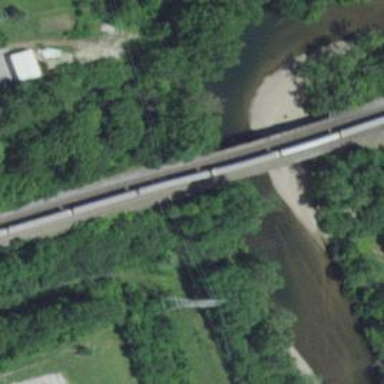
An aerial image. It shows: Railway bridge over siding rail track.